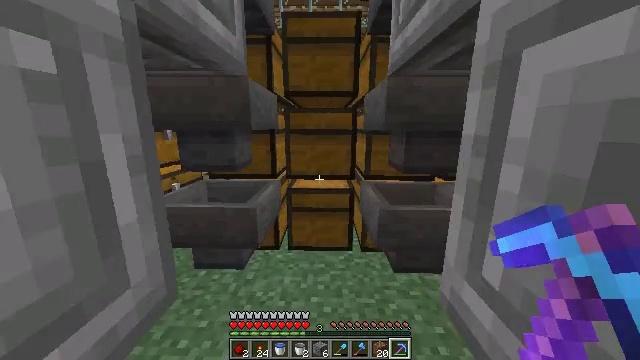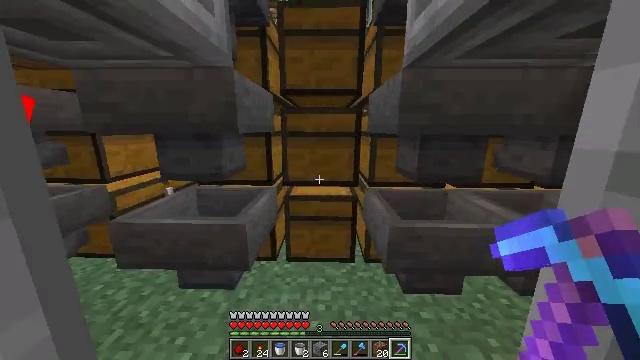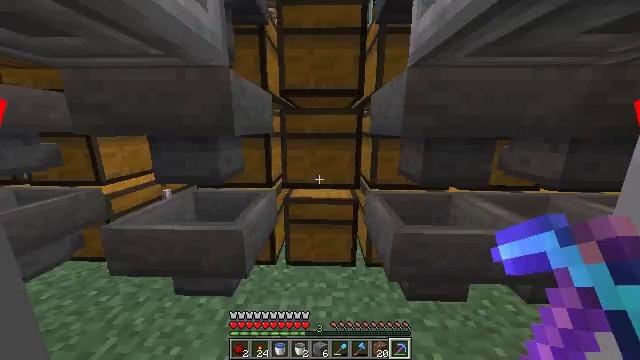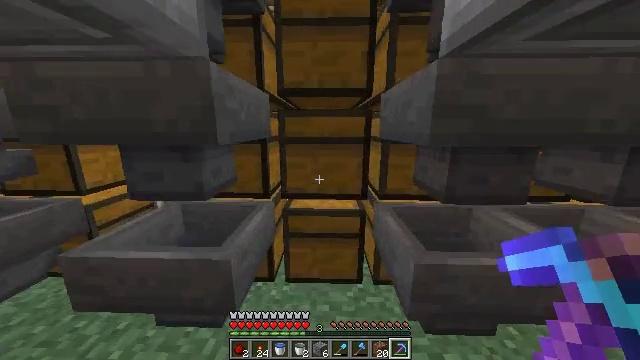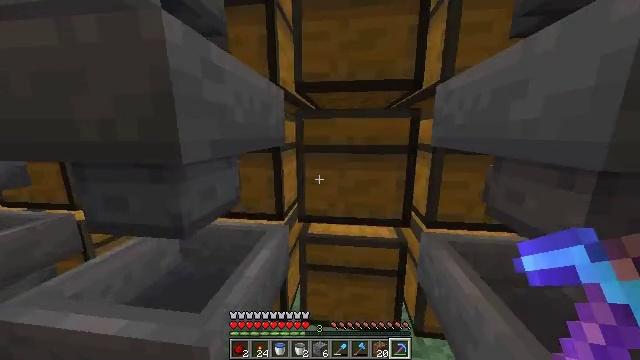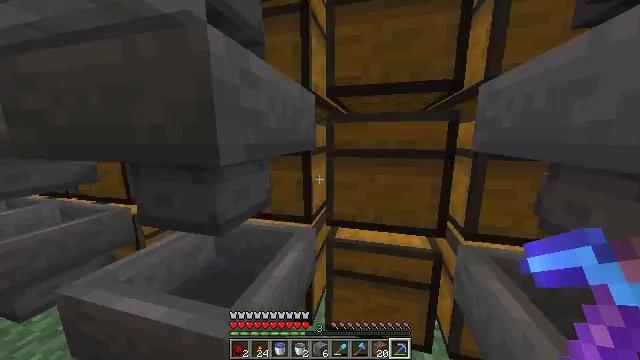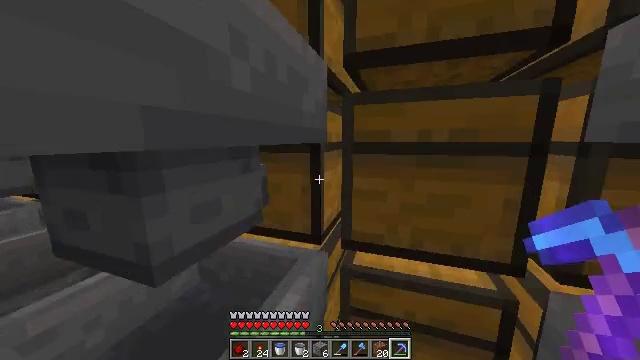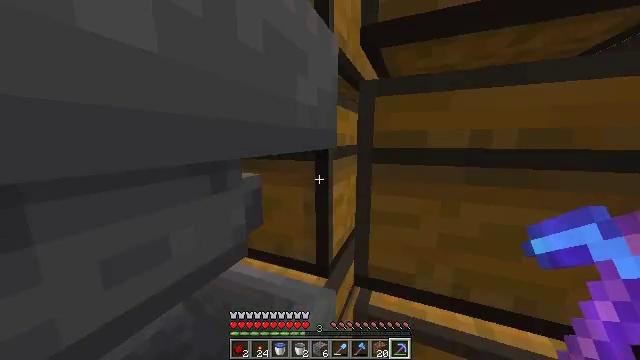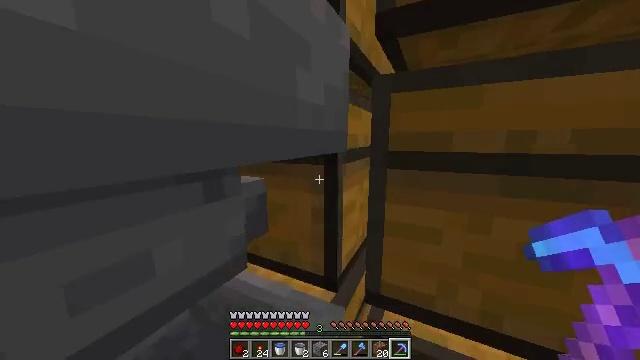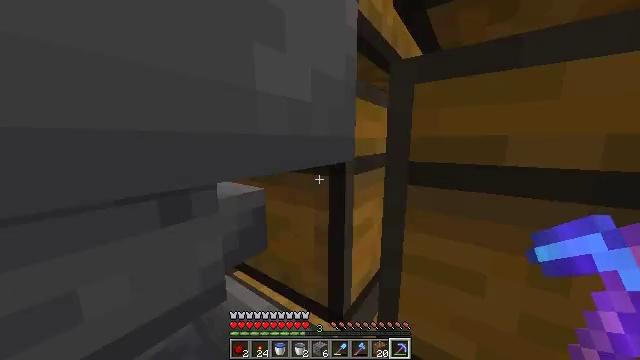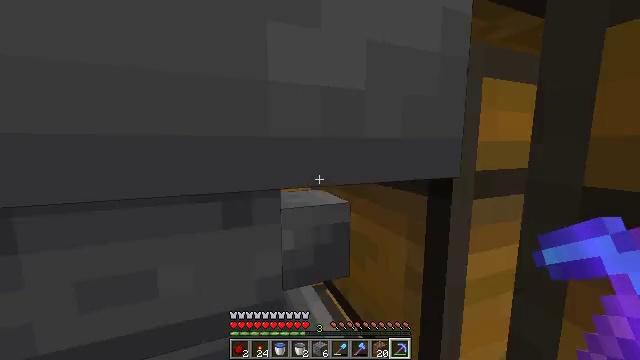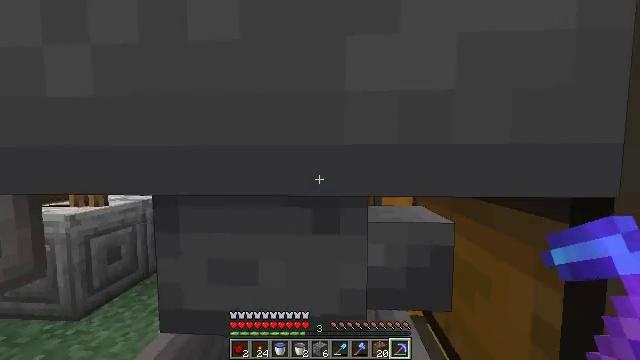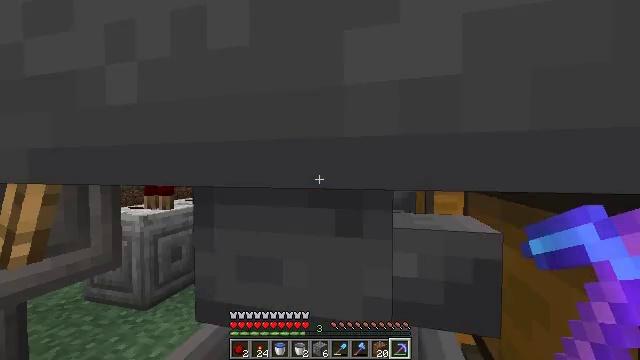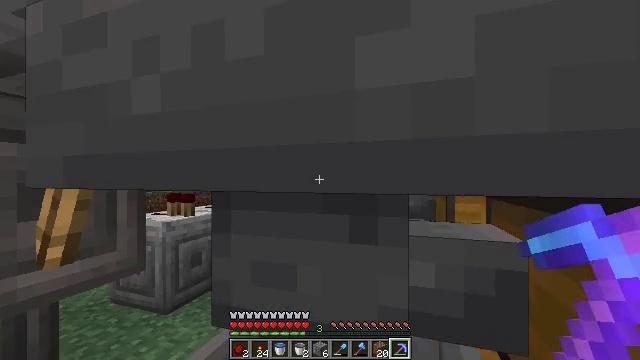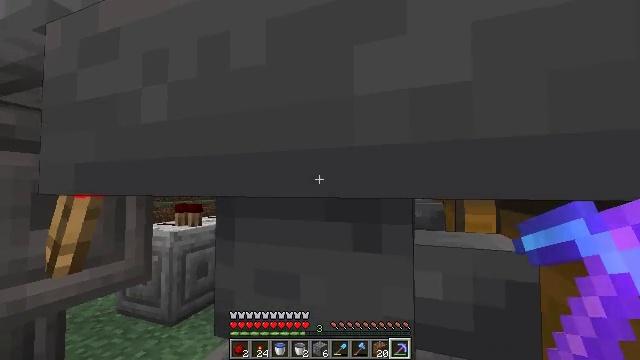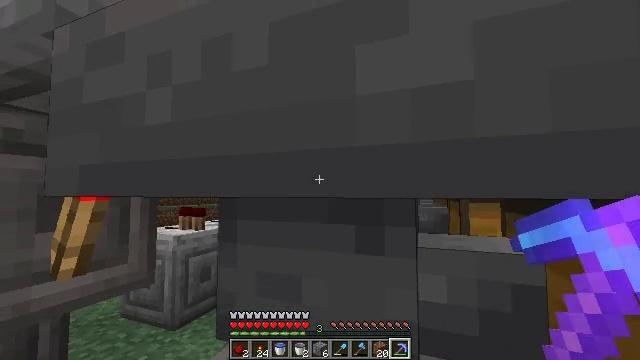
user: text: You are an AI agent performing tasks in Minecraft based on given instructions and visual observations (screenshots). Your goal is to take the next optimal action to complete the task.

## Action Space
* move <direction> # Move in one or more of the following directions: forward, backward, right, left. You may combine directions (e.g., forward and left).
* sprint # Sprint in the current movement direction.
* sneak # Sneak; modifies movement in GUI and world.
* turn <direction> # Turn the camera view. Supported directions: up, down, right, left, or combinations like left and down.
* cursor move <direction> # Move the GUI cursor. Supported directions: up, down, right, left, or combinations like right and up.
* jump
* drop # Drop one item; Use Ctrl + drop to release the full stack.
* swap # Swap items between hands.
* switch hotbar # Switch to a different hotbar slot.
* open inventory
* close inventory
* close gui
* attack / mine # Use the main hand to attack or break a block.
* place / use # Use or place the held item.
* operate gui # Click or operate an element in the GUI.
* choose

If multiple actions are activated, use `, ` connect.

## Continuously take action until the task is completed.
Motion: motion action
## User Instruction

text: Mine the chiseled stone bricks.
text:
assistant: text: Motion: move forward, sprint
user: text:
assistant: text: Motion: move forward
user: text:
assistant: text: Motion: move forward
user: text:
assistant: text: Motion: move forward, turn left and up
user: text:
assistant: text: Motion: move forward, turn left and up
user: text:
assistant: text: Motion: move forward, turn left
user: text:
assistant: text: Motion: move forward, turn left
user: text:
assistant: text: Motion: move forward, turn left
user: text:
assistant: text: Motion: turn left
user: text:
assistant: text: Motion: turn left and up
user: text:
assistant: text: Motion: turn left and up
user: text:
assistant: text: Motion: turn left and up
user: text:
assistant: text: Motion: turn left and up
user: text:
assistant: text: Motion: turn left and up
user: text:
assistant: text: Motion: no_op
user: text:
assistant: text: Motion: no_op
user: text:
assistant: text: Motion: no_op
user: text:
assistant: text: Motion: no_op
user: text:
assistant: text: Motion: no_op
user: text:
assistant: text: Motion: turn right
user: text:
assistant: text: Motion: turn right
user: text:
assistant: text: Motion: no_op
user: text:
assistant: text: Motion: no_op
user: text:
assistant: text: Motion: no_op
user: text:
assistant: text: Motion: no_op
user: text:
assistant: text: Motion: no_op
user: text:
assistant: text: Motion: no_op
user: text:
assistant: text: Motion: no_op
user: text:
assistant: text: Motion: no_op
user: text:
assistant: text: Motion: no_op